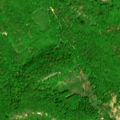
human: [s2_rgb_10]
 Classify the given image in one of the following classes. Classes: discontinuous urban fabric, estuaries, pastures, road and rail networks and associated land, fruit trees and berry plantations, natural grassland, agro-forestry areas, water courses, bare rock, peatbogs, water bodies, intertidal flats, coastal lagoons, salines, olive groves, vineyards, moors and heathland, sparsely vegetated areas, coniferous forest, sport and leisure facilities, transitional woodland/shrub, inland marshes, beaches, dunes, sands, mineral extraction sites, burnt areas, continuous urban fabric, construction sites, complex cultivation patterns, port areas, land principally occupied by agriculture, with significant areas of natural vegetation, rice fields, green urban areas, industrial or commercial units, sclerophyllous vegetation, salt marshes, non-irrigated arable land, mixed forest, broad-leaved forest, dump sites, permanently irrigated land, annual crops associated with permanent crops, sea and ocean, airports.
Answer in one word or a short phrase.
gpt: broad-leaved forest, transitional woodland/shrub